Interaction volume radius: 5 \u00c5
Interaction volume height: 25 \u00c5
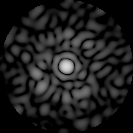
Disorder parameter: 0.8386